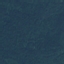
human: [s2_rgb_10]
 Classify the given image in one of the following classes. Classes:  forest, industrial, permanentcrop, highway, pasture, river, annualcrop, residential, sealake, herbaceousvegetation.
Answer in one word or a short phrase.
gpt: Forest